Interaction volume radius: 10 \u00c5
Interaction volume height: 10 \u00c5
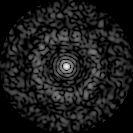
Disorder parameter: 0.8293